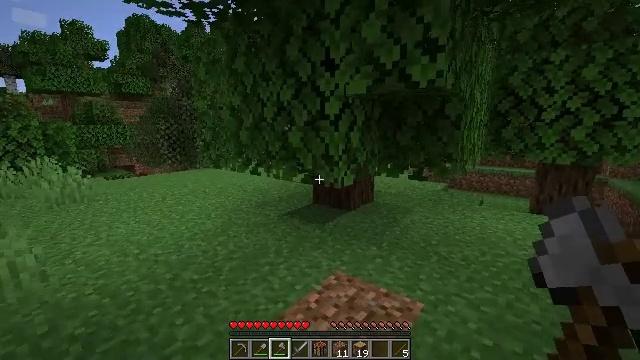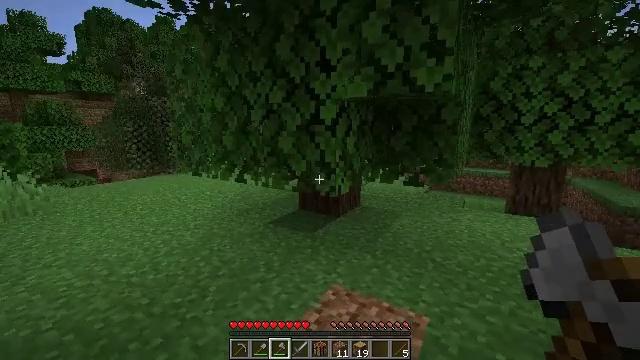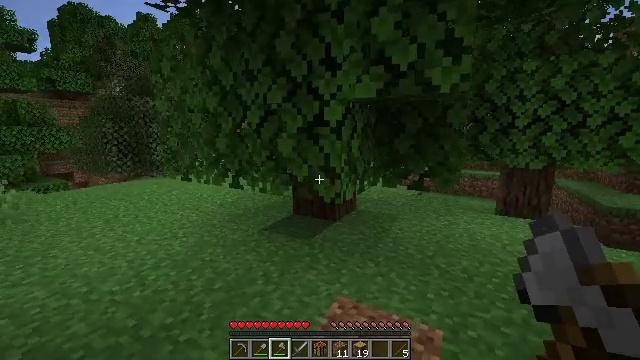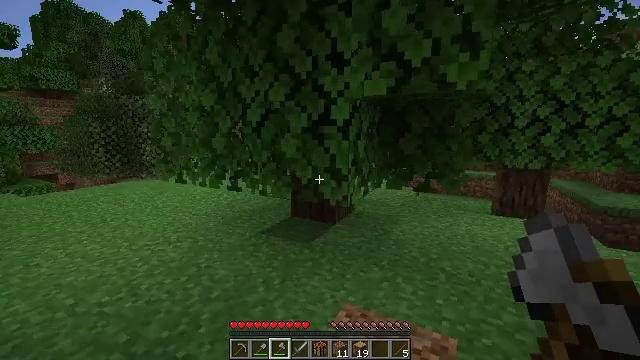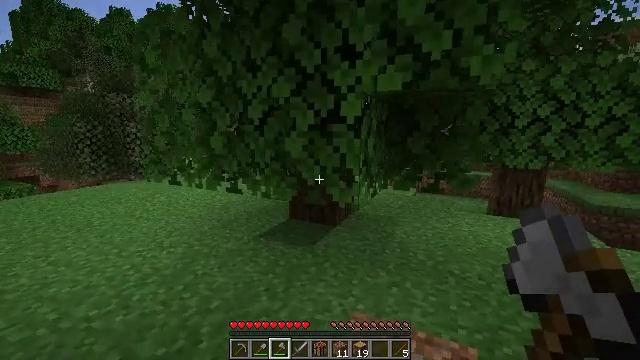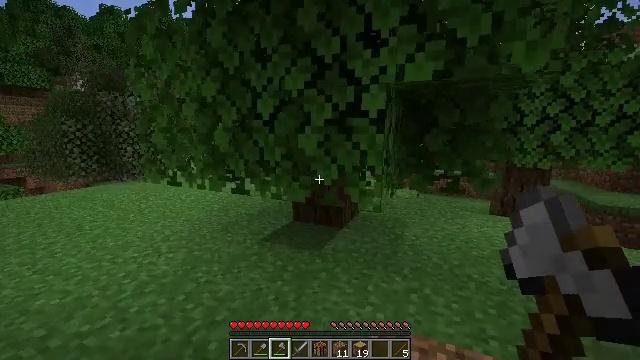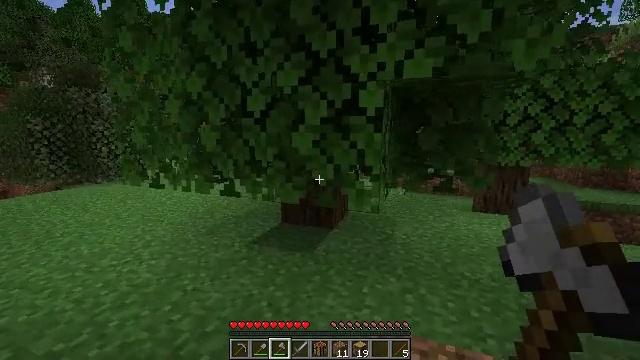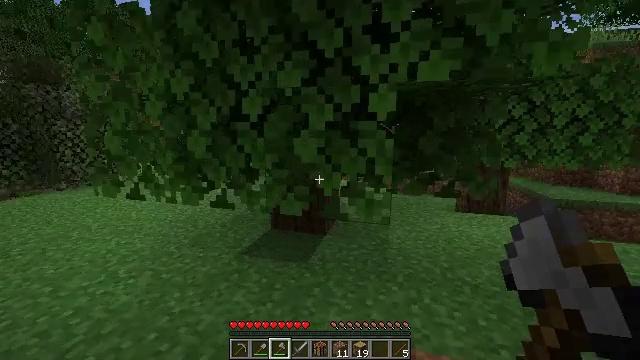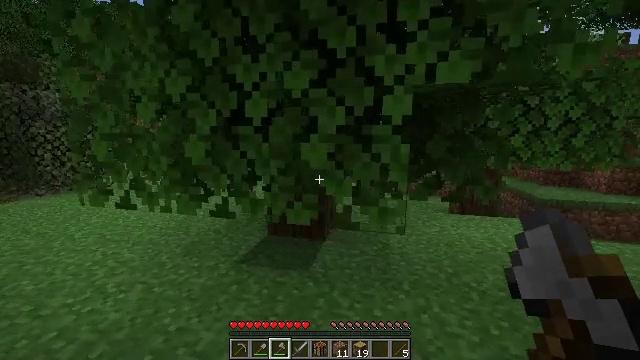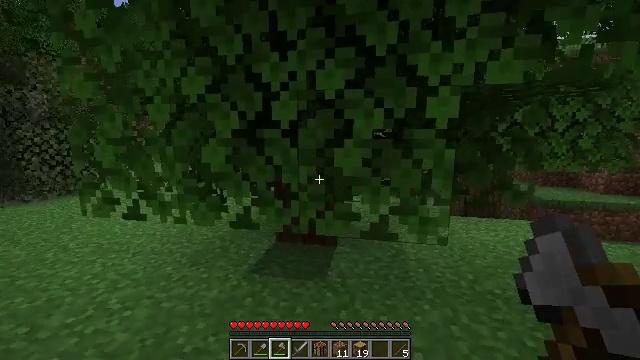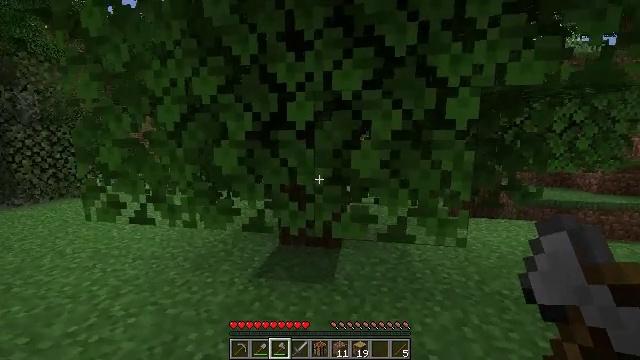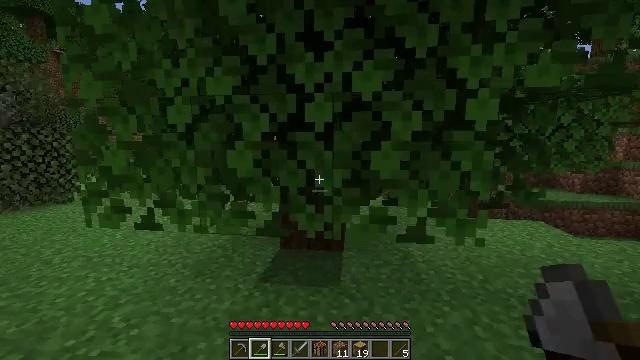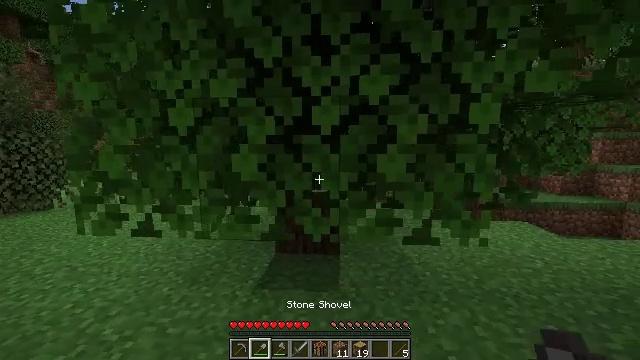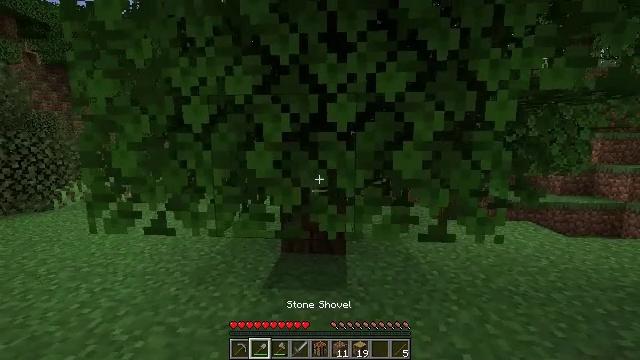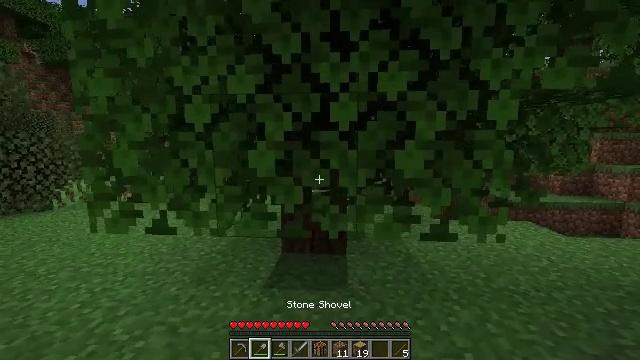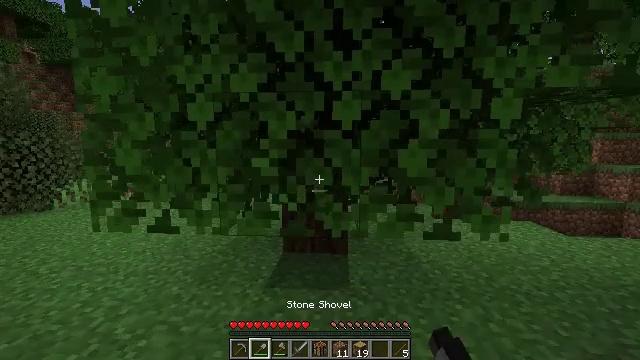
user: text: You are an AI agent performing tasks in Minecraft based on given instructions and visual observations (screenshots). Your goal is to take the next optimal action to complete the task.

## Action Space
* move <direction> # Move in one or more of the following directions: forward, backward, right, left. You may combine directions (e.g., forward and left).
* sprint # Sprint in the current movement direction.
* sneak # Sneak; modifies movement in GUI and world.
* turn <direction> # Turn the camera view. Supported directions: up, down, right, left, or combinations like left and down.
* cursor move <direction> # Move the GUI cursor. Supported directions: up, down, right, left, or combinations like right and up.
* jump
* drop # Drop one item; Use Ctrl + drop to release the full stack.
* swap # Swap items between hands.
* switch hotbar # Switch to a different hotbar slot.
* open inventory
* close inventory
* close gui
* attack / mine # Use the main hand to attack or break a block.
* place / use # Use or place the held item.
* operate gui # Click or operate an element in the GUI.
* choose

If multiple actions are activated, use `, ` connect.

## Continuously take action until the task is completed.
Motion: motion action
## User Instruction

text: Trim the tree by mining oak leaves.
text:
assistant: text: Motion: move forward and move left, turn right
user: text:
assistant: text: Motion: move forward and move left, turn right
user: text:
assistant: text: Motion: move forward and move left, turn right
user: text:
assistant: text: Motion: move forward and move left, turn right
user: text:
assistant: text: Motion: move forward and move left, turn right
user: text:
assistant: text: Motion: move forward and move left, turn right
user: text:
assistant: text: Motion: move forward and move left, turn right
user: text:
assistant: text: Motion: move forward and move left, turn right
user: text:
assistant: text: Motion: move left, turn right
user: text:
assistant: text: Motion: move left, turn right
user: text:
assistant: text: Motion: move left, turn right, switch to hotbar 2
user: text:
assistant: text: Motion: turn right, switch to hotbar 2
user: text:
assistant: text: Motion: switch to hotbar 2
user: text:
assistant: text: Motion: attack / mine
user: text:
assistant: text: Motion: attack / mine
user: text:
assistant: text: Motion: attack / mine
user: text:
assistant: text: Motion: move forward, attack / mine
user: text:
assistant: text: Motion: move forward, attack / mine
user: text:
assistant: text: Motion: move forward, attack / mine
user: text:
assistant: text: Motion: move forward, attack / mine
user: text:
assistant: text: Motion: move forward, attack / mine
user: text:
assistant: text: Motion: move forward, attack / mine
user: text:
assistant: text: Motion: move forward, attack / mine
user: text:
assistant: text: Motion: attack / mine
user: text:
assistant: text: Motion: attack / mine
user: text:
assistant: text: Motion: attack / mine
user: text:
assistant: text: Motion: move forward, attack / mine
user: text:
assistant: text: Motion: move forward, attack / mine
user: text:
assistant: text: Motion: move forward, attack / mine
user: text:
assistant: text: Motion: attack / mine